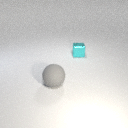
small cyan metal cube behind large gray rubber sphere